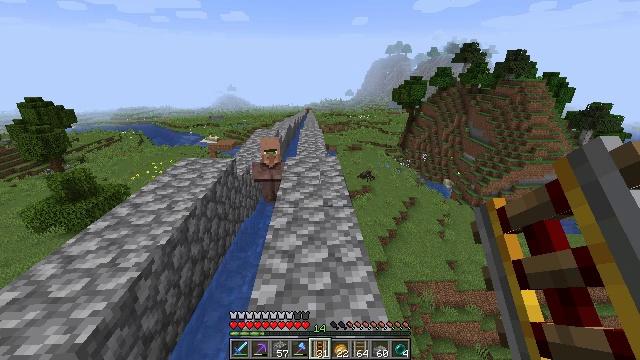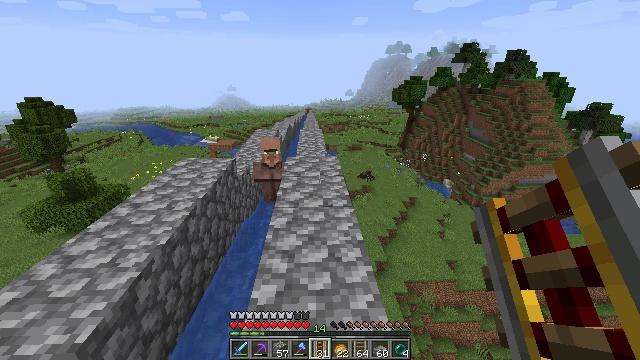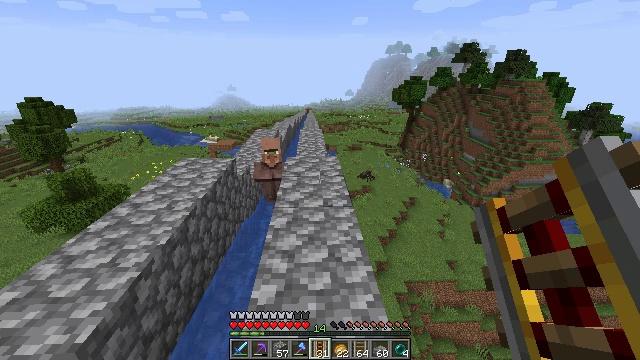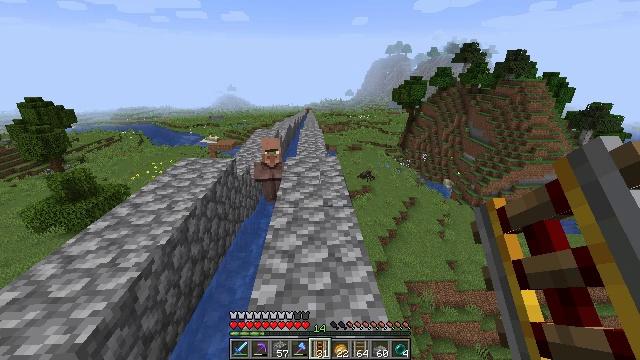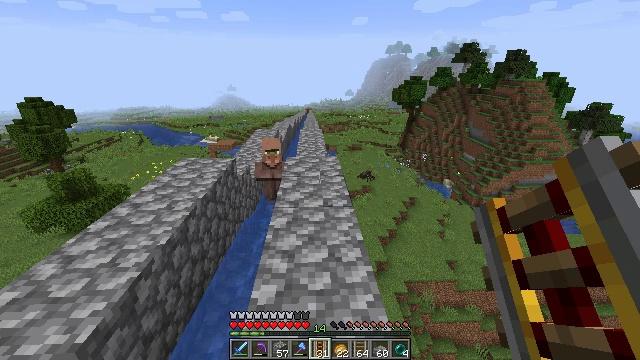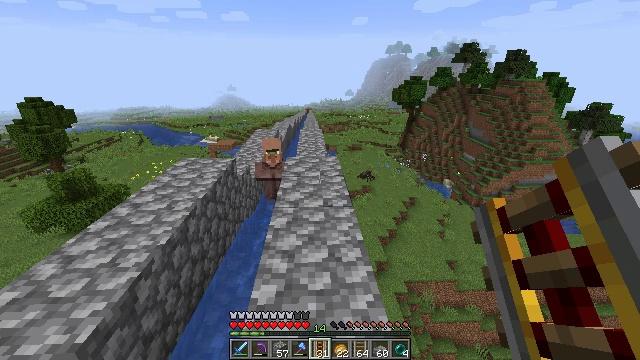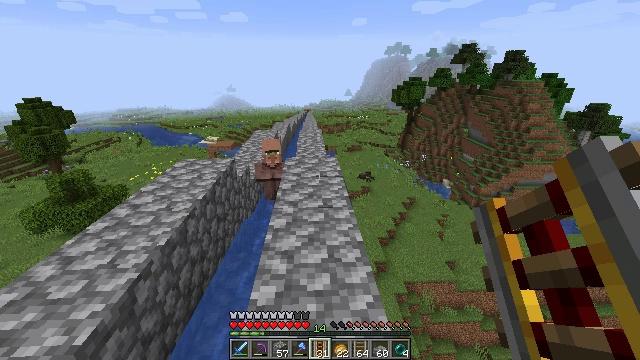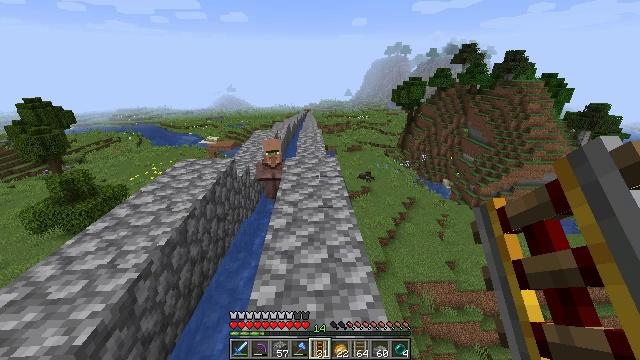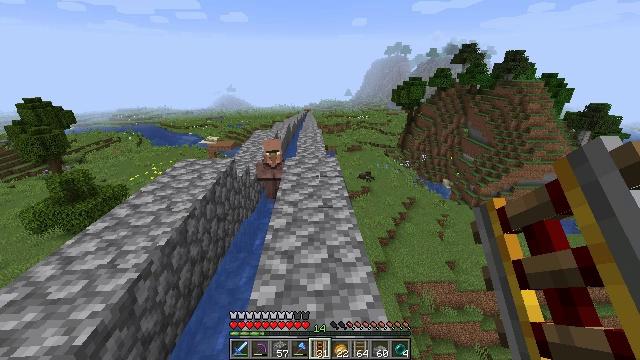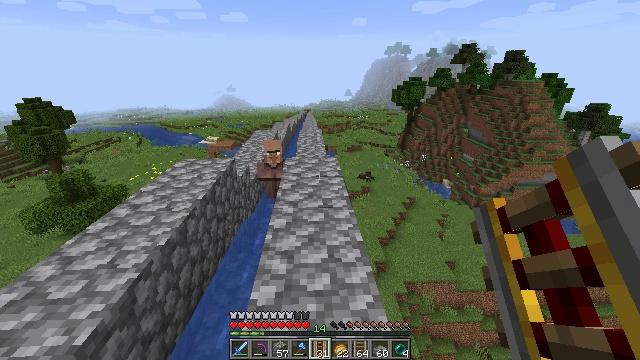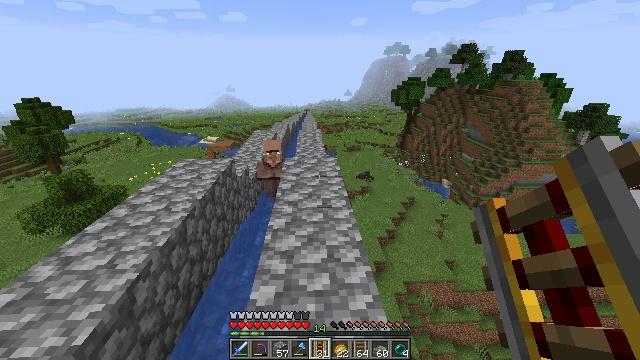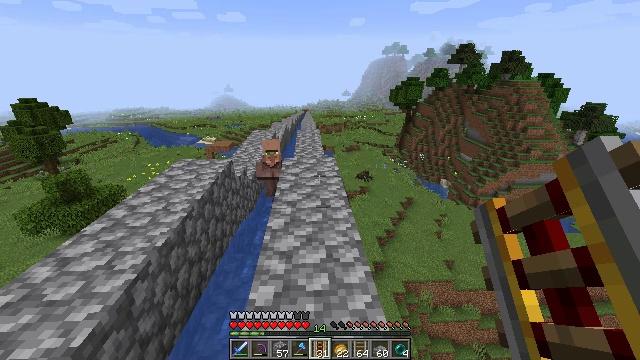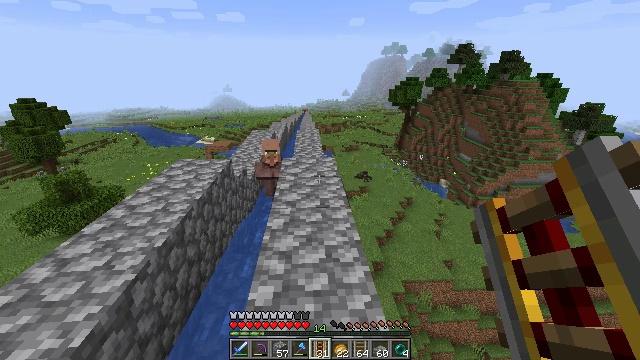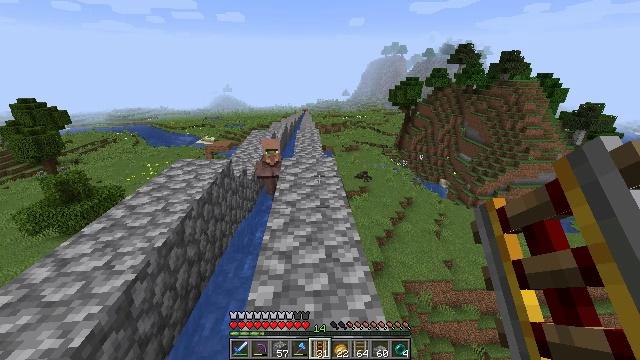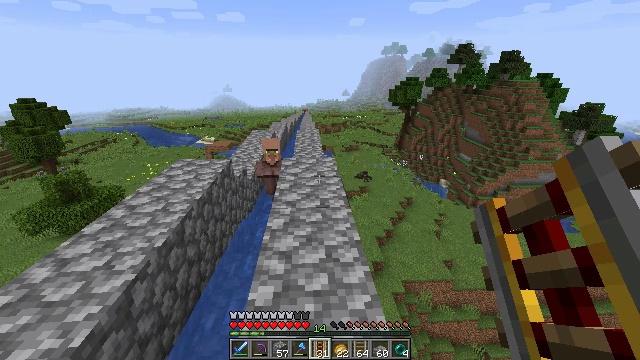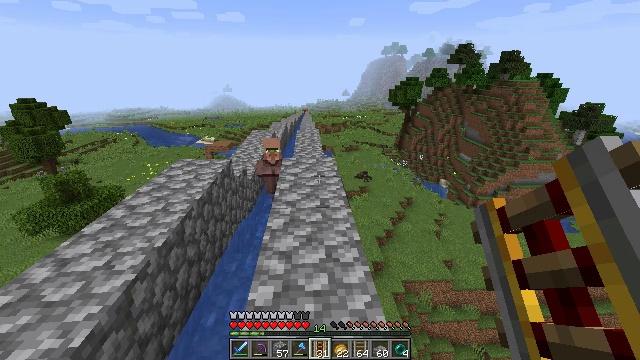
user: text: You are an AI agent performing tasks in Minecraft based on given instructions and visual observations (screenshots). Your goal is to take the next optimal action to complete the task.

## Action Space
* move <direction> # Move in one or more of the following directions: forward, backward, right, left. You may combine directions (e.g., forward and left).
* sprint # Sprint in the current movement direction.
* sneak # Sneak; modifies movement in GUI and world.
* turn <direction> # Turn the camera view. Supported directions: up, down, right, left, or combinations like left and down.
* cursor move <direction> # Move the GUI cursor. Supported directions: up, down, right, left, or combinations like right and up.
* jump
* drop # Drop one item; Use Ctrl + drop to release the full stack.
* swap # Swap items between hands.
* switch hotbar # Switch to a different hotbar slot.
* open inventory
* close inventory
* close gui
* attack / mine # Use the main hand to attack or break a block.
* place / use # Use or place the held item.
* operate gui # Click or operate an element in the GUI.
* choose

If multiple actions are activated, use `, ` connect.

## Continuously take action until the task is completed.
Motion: motion action
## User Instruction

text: Attack the ground to gather dirt.
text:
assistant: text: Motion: no_op
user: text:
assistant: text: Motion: no_op
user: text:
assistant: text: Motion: no_op
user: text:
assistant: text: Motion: no_op
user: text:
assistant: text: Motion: no_op
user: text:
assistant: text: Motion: no_op
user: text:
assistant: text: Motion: no_op
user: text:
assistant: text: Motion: no_op
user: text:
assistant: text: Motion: no_op
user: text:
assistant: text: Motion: no_op
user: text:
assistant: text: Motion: no_op
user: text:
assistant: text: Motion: no_op
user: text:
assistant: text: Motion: no_op
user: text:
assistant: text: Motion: no_op
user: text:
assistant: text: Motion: no_op
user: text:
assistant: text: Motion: no_op
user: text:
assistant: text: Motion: no_op
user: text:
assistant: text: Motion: no_op
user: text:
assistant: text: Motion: no_op
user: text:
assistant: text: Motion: no_op
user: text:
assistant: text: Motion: no_op
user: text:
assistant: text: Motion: no_op
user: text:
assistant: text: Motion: no_op
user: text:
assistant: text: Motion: no_op
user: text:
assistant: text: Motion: no_op
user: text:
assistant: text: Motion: no_op
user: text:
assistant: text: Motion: no_op
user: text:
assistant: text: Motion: no_op
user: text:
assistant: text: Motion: no_op
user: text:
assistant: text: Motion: no_op